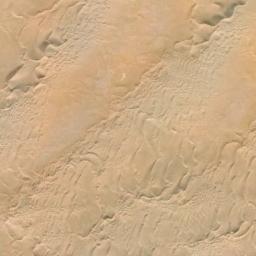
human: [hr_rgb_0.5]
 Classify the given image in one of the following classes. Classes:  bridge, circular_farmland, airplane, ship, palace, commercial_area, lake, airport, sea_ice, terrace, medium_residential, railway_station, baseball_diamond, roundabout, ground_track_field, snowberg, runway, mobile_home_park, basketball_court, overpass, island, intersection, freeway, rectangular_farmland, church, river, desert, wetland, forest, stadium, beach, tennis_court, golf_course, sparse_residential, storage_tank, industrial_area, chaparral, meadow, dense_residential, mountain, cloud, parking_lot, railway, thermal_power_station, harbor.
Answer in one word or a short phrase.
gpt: desert